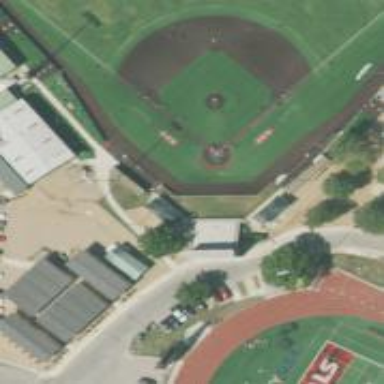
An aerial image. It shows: Baseball pitch for leisure and sports activities.